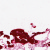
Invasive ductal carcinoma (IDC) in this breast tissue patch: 0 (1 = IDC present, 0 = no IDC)